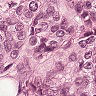
Metastatic tissue present: yes